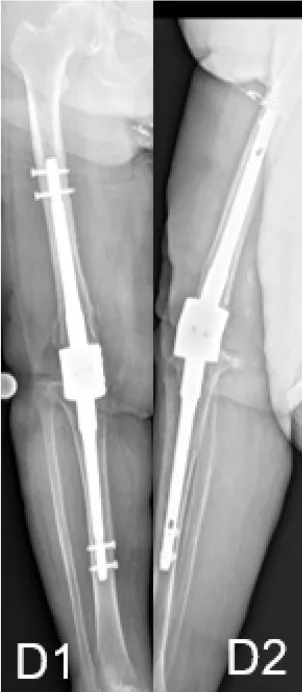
(D) 26 months control after modular knee arthrodesis no implant loosening could be evidenced on both ap (D1) and lateral (D2) view.
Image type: radiology (x_ray)